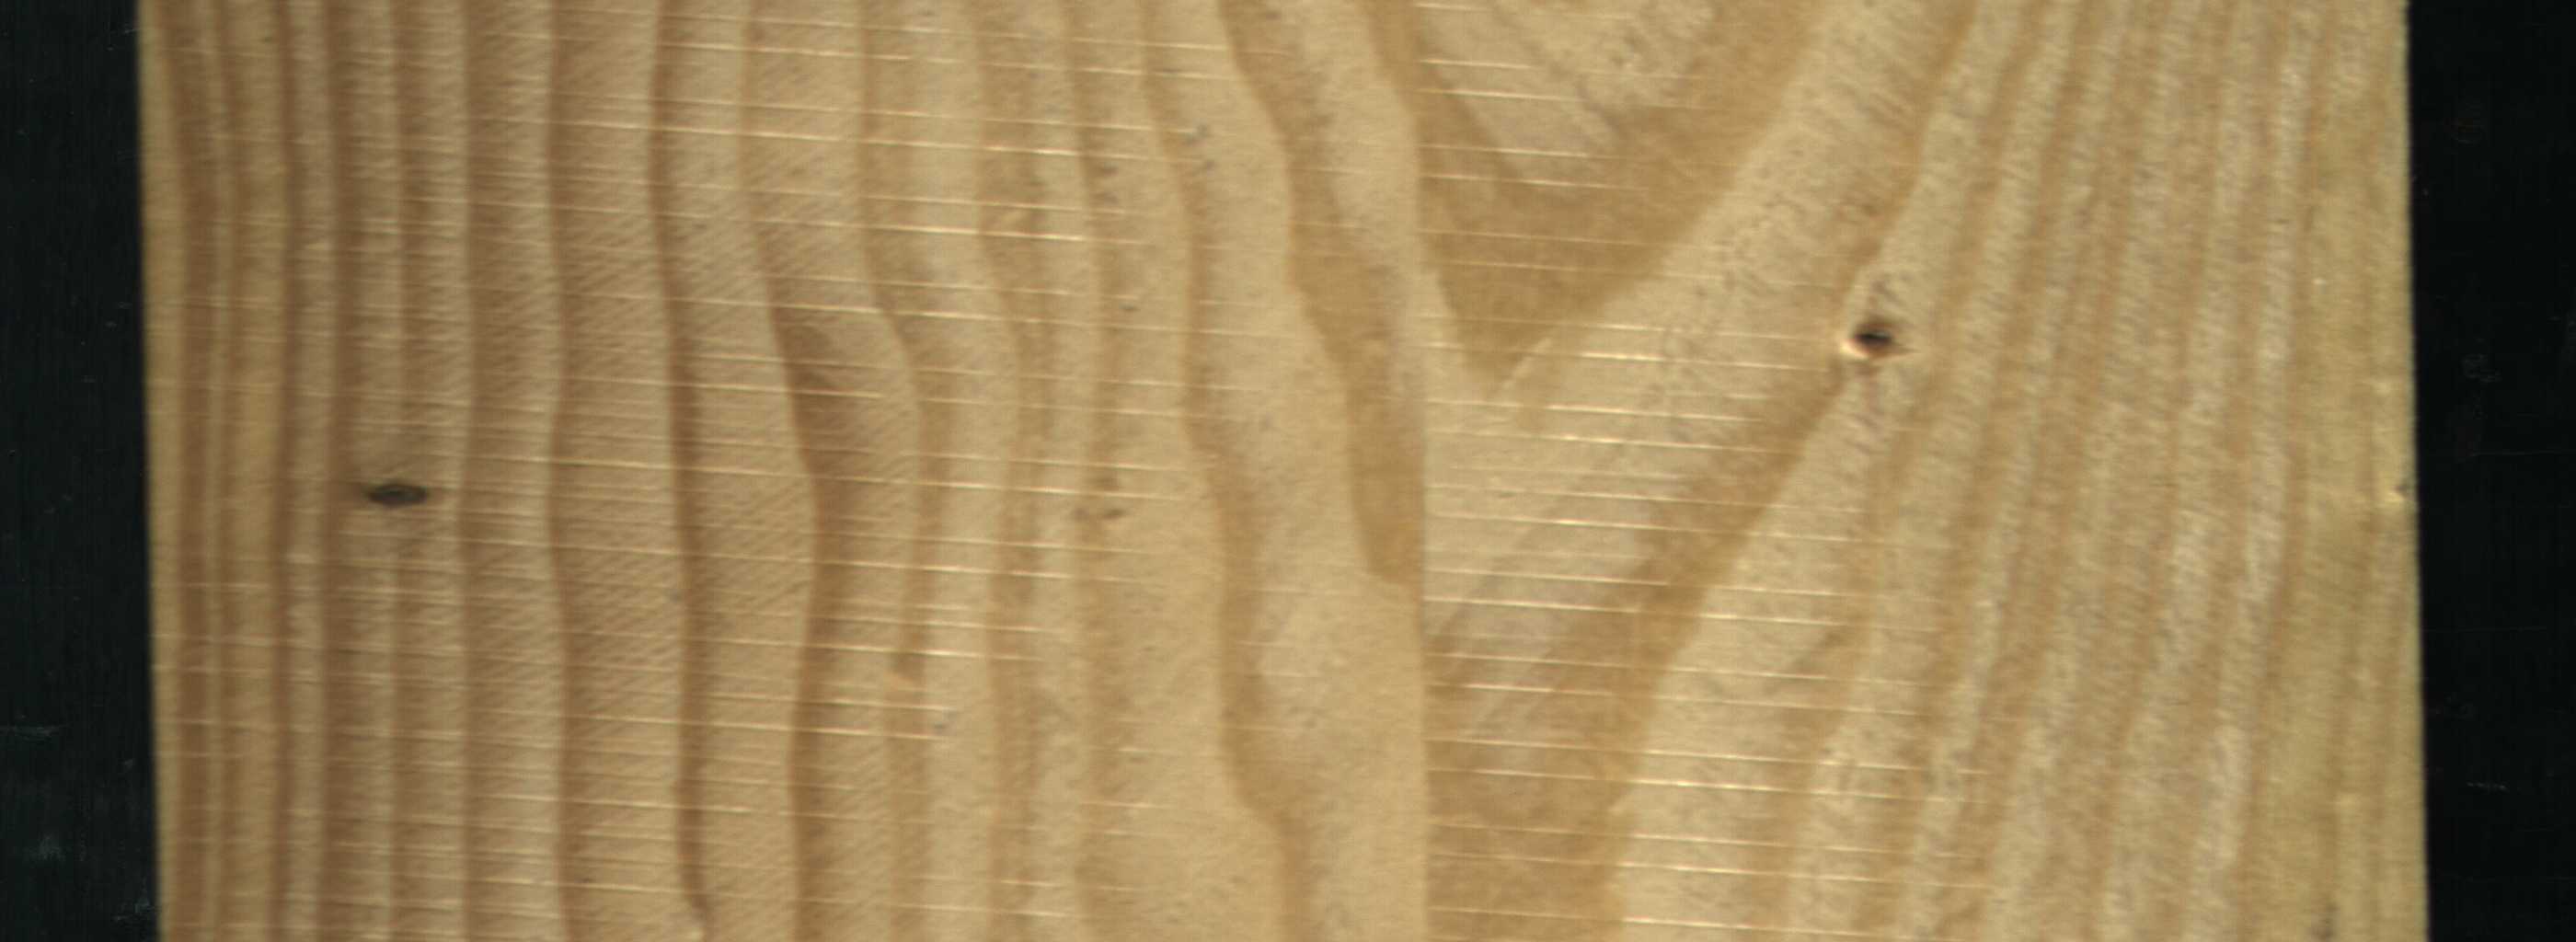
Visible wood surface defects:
Dead_Knot
Live_Knot